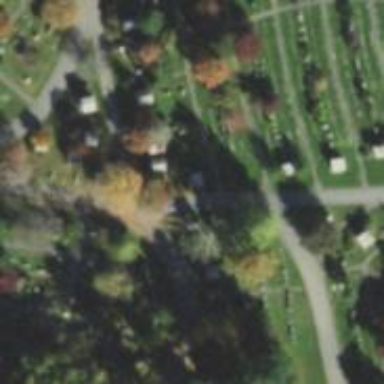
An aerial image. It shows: Road leading to cemetery.